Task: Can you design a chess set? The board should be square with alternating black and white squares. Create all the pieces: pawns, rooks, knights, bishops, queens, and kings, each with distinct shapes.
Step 1278:
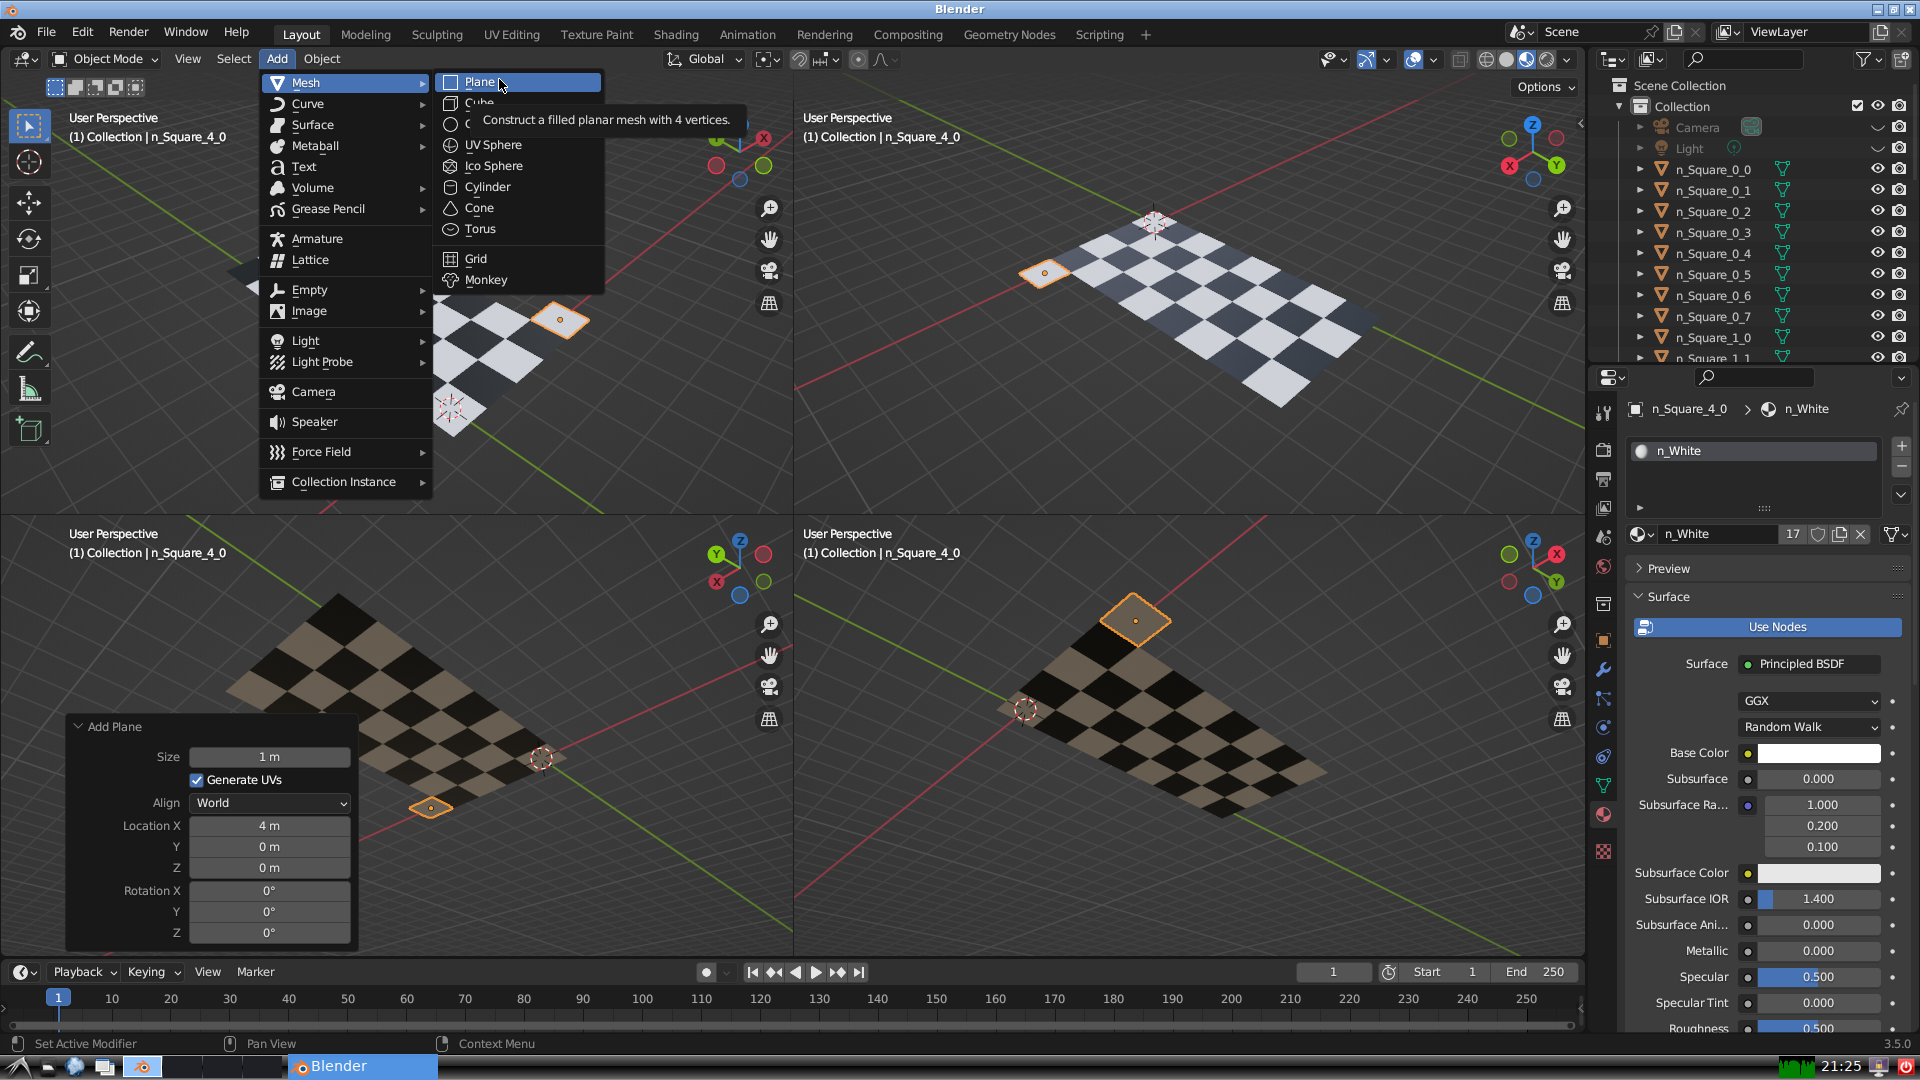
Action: click: no